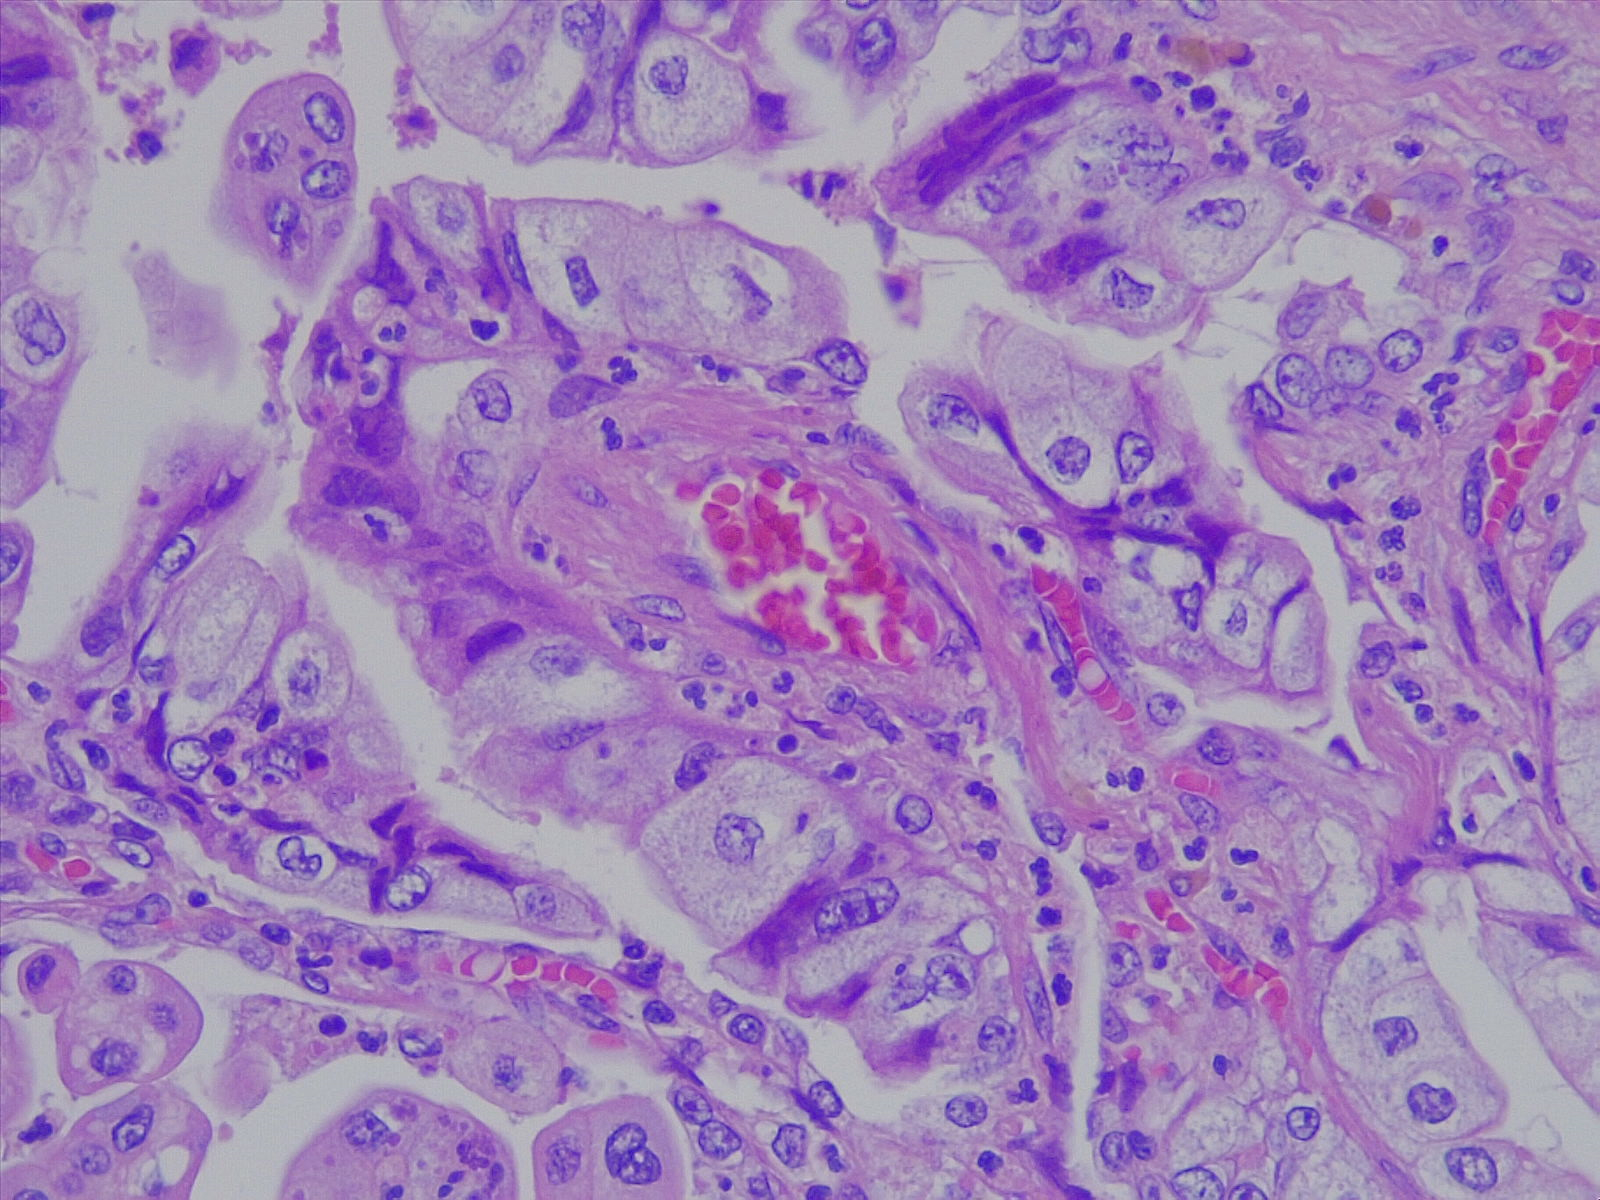
Label: lung adenocarcinoma, well differentiated